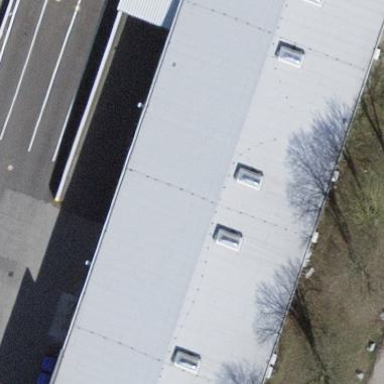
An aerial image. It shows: Building that serves as post depot.